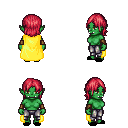
a pixel art fantasy rpg character, female body template, orc, green skin, yellow cape, metal pants, ruby red long bangs hairstyle, leather bracers, black slippers, four views (front, back, left, right), 2x2 character sprite sheet, small pixel art, hard edges, no anti-aliasing